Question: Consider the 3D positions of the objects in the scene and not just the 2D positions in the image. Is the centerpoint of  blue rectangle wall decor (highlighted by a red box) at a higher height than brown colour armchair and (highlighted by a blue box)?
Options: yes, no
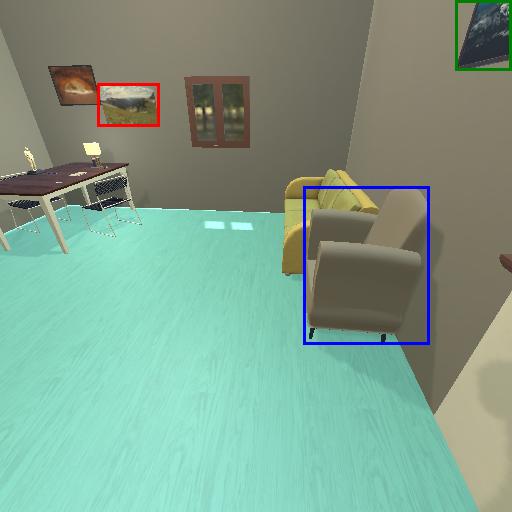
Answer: yes